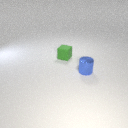
small blue metal cylinder in front of small green rubber cube